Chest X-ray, PA view. Patient: 23 years old, sex F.
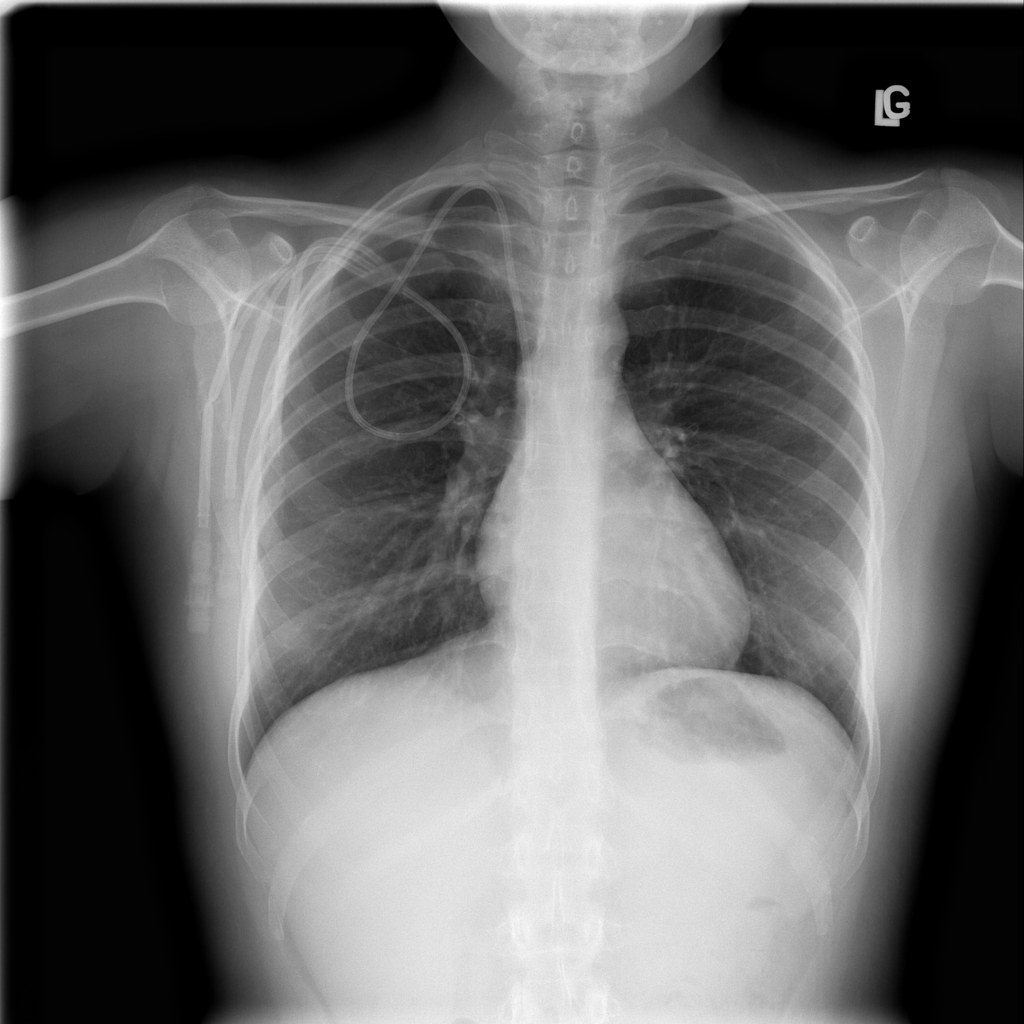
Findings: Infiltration